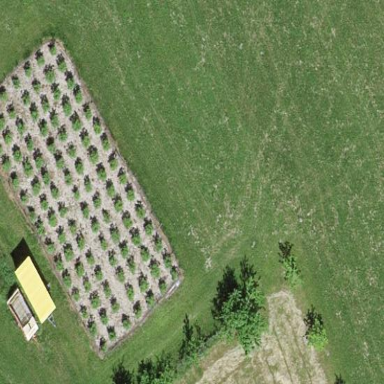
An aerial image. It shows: Orchard.